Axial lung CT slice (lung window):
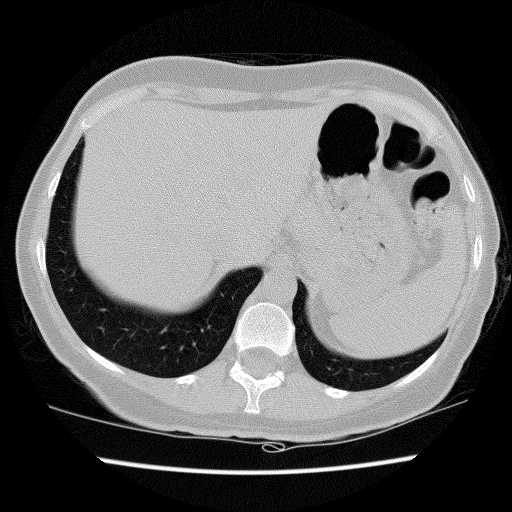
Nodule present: no